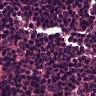
Metastatic tissue present: no